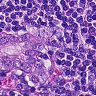
Metastatic tissue present: yes